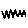
Label: zigzag